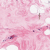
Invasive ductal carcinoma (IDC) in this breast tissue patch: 0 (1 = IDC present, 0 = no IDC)